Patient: sex M, age 71
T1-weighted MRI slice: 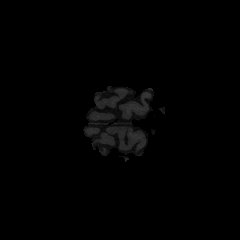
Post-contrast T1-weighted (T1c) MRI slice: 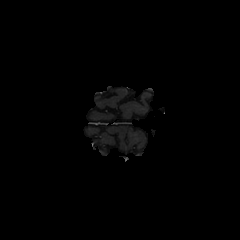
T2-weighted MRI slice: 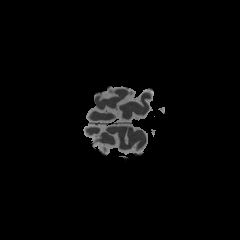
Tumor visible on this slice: no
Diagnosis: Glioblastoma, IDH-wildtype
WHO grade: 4